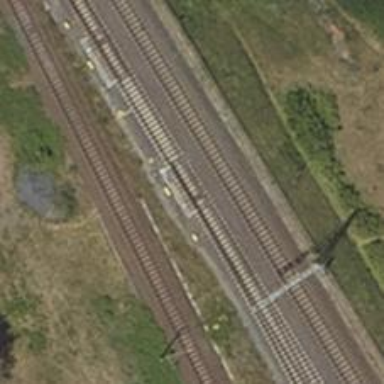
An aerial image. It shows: Railway switch with the turnout pointing to the right.